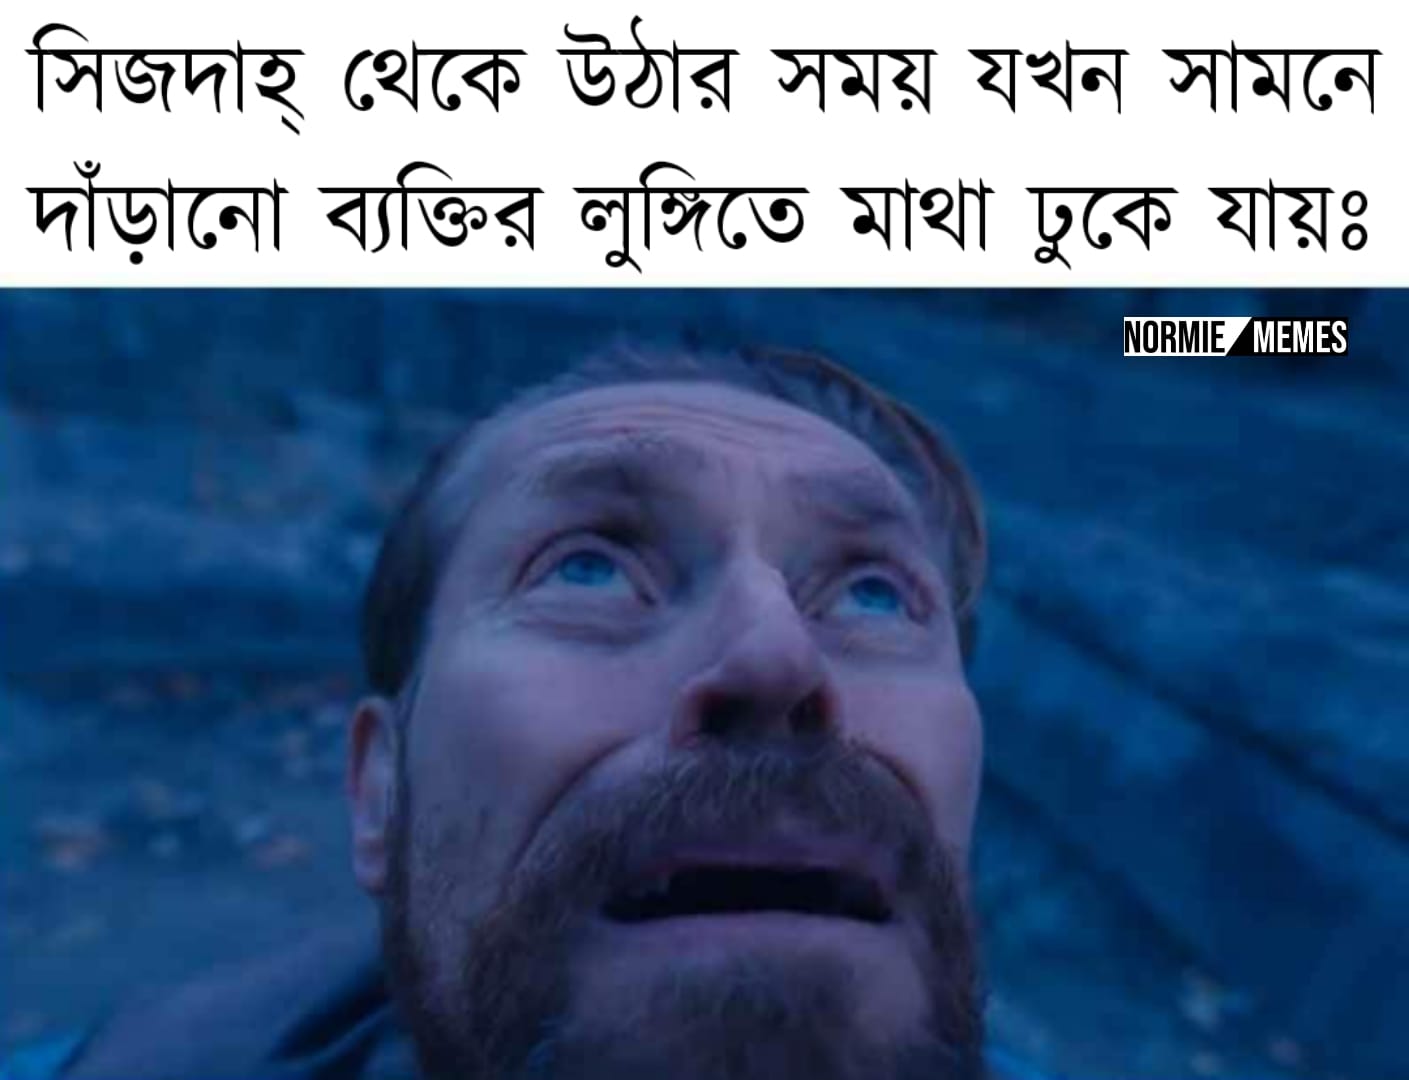
Text: সিজদাহ থেকে উঠার সময় যখন সামনে দাঁড়ানো ব্যক্তির লুঙ্গিতে মাথা ঢুকে যায়
Label: Non Hate